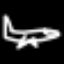
Label: airplane